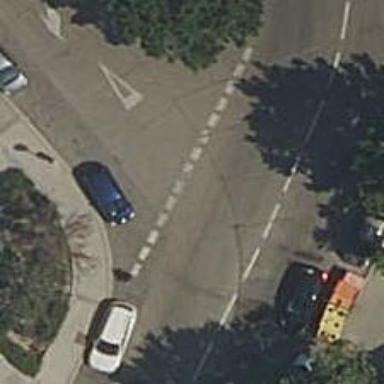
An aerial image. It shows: Road with "give way" sign.